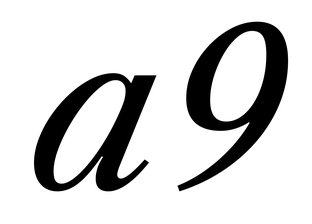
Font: LibreCaslonText-Italic_Italic